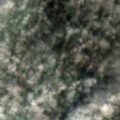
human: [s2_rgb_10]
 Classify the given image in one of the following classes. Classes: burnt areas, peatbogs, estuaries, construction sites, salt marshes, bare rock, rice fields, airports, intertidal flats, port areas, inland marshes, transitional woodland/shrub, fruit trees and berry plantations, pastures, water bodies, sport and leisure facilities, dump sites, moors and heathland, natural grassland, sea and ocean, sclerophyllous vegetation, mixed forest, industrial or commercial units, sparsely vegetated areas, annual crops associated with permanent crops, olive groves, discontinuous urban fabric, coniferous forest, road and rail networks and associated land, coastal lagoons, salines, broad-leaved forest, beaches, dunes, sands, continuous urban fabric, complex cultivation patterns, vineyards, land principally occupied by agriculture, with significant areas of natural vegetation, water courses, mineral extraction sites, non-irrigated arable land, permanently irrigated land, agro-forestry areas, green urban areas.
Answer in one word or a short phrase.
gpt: discontinuous urban fabric, non-irrigated arable land, complex cultivation patterns